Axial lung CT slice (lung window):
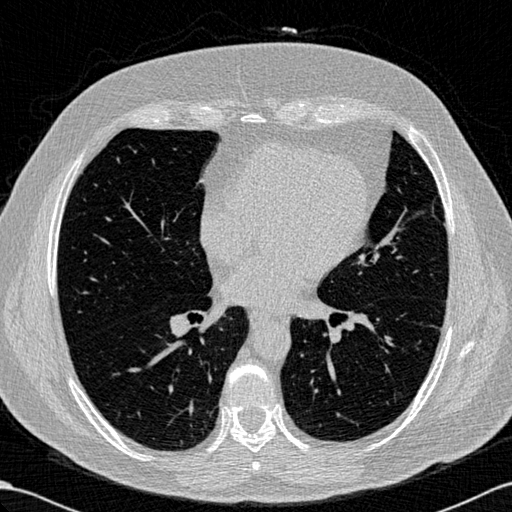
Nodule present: no